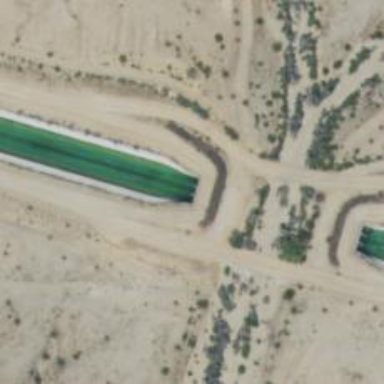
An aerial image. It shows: Canal tunnel known as culvert. It is type of water feature.